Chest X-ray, PA view. Patient: 47 years old, sex F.
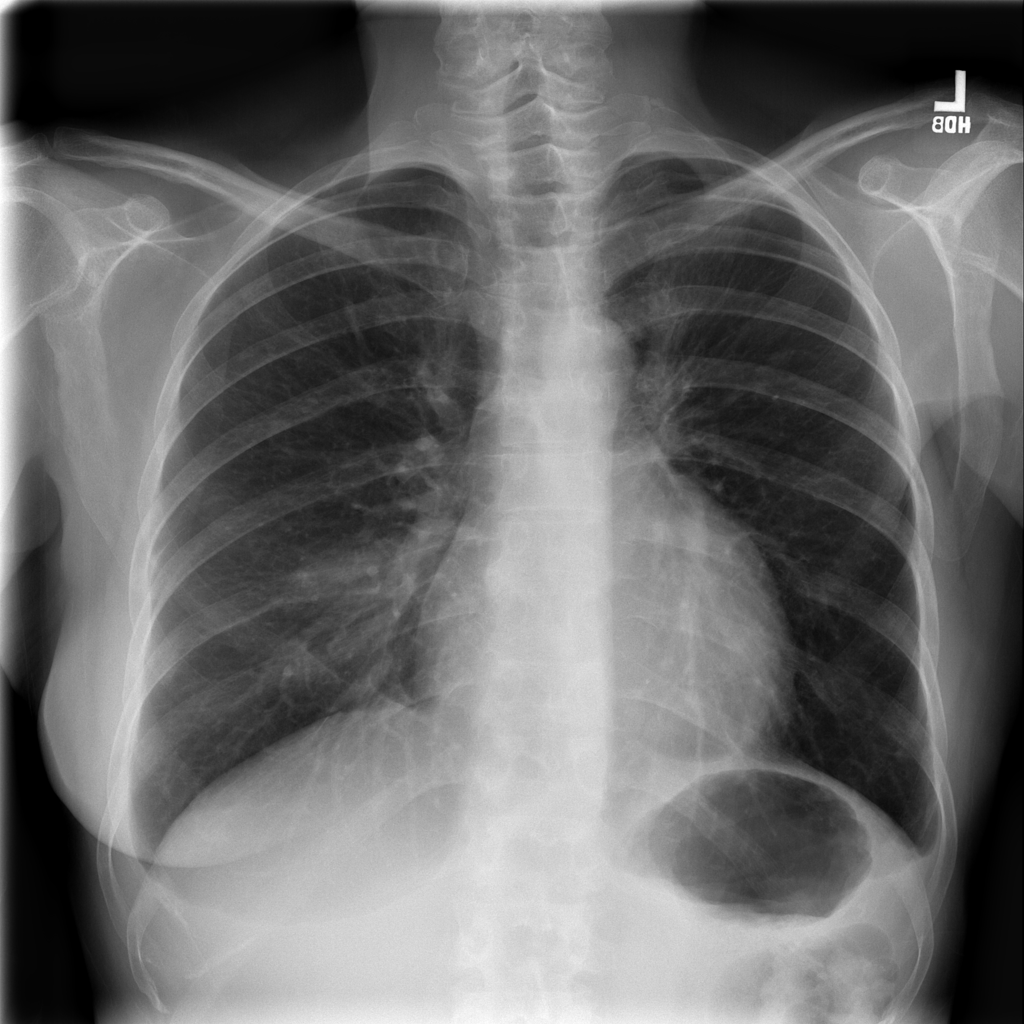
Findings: Fibrosis, Nodule